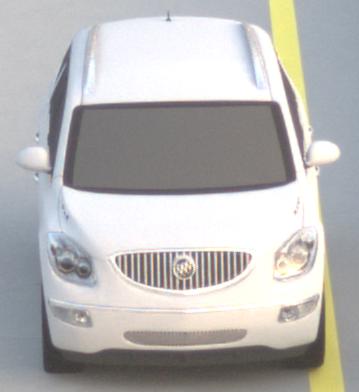
Make: Buick
Model: Enclave
Detailed model: GMT967
Model produced from: 2007
Model produced until: 2017
Doors: 5
Color: white
Road condition: dry road
Daytime: sunrise or sunset
Contrast: low contrast